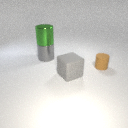
large green metal cylinder above large gray metal cylinder